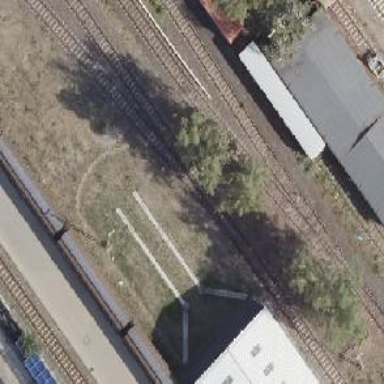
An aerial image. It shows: Railway switch.